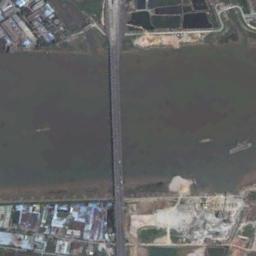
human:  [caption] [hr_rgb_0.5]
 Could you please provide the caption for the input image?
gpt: The bridge made a turn as it approached the shore .

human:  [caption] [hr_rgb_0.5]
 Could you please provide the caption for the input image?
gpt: There is a bridge over the river with many buildings beside .

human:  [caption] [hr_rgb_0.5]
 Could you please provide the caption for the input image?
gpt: A bridge connects the land on both sides of the river  There are many residential areas and green farmland on the land .

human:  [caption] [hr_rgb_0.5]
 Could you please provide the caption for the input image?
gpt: A bridge built on a dark green river while some buildings and the farmland on both sides of the river .

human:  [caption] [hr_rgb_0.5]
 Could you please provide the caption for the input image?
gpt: There are many buildings beside the bridge .